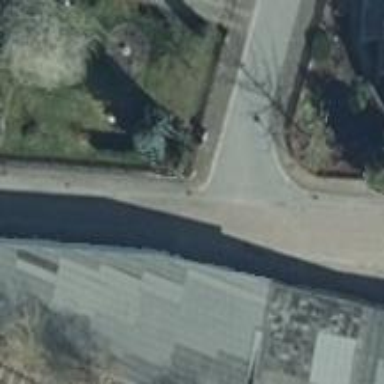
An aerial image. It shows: Residential road with sidewalks on both sides.